Question: I am using bootstrap 3.1.1 nav bar and want build nav bar as shown in the image. Can anyone please help me how can I get the top grey area on my nav bar and how I can change it to red for the selected nav item.
Following is my code
'''
<nav class="navbar navbar-inverse" role="navigation">
<div class="container-fluid">
<div class="navbar-collapse collapse">
<ul class="nav navbar-nav">
<li class="active"><a href="#">Home</a></li>
<li><a href="#laser">LASER</a></li>
</ul>
</div>
</div><!--/.container -->
</nav><!--/.navbar-->
'''
I am a newbie any guidance will be greatly appreciated. Following is the <URL>. How can I override the border of .navbar-inverse when the child -
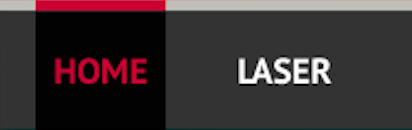
Answer: Here is a solution:
I added a '5px' gray border to the top of the entire 'navbar-inverse' and then pulled the list items up by 5px by using a negative margin on the 'li's. I also added a transparent 5px border-top to the rest of the 'li's to even it out.
'''
.navbar-inverse .navbar-nav > li.active {
border-top: 5px solid #E61C3D;
}
.navbar-inverse .navbar-nav > li.active a{
color: #E61C3D;
}
.navbar-inverse{
border-top: 5px solid gray;
}
.navbar-inverse .navbar-nav > li{
margin-top: -5px;
border-top: 5px solid transparent;
}
'''
Edit: I also had to make the 'color: #E61C3D' for the active link.
Here is a link to the fiddle: <URL>